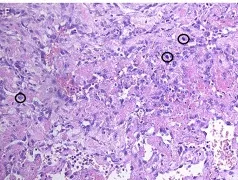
Histology images of donor and recipient lesions. (E-G) Ovarian lesion (recipient, January 2020). (F) Irregular vascular spaces delineated by hyperchromatic, atypical endothelial cells with numerous mitoses (circles).
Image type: pathology (h&e)